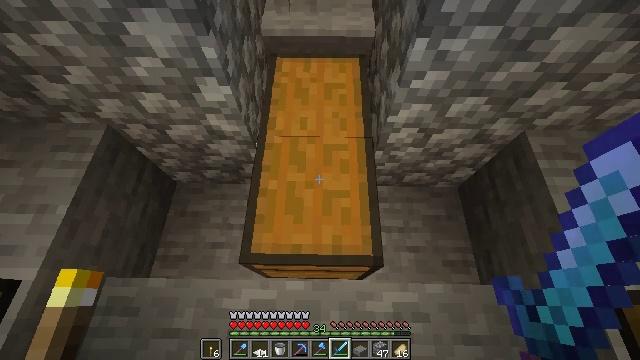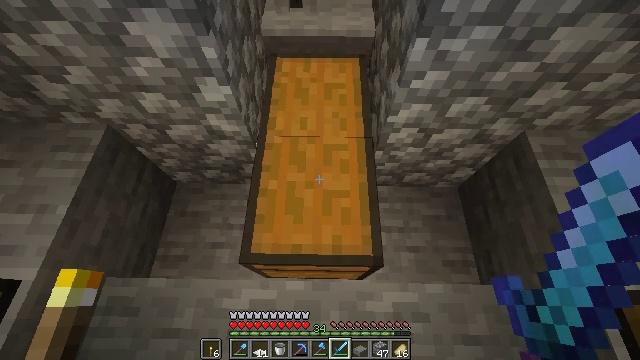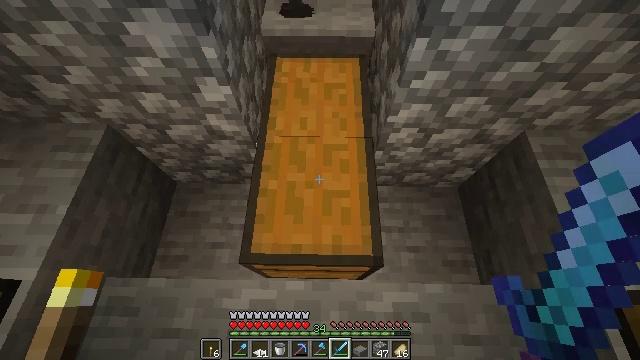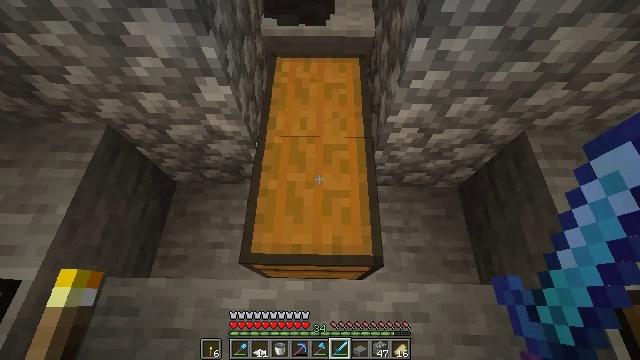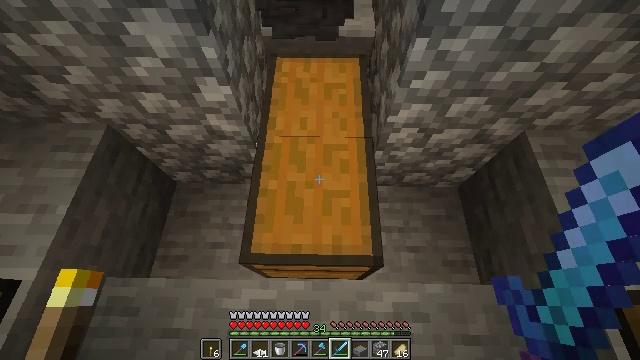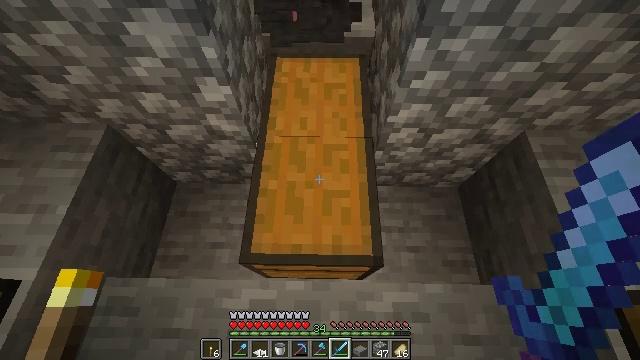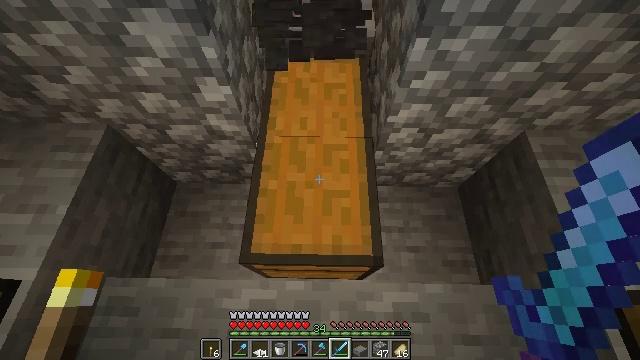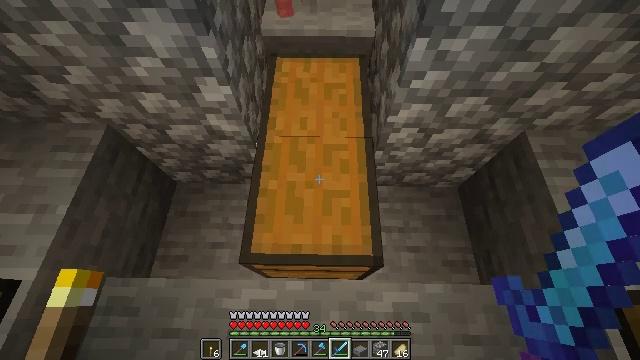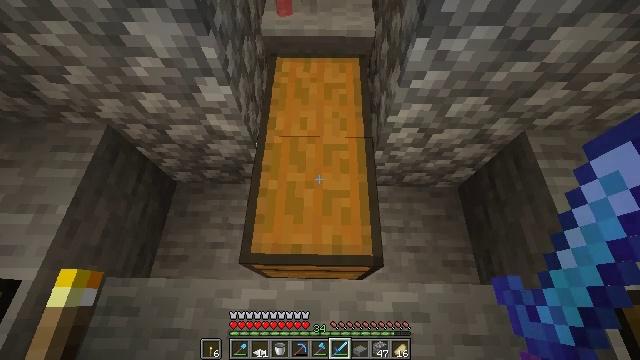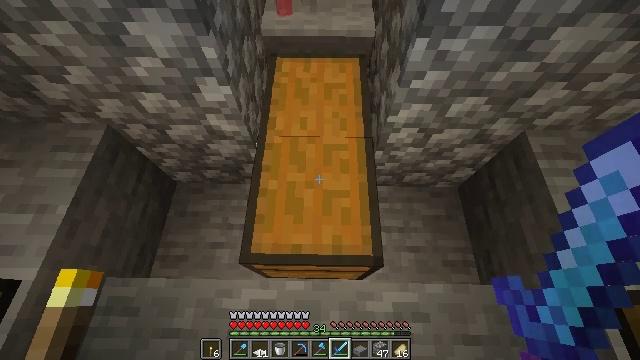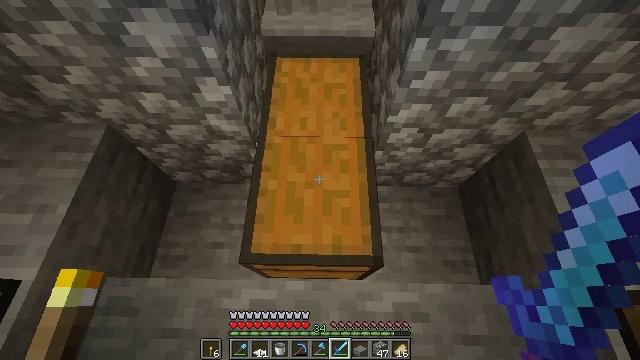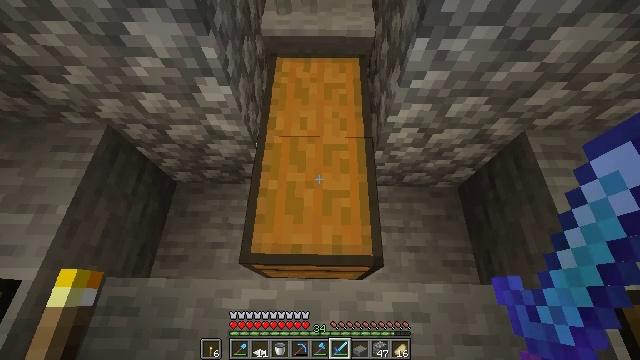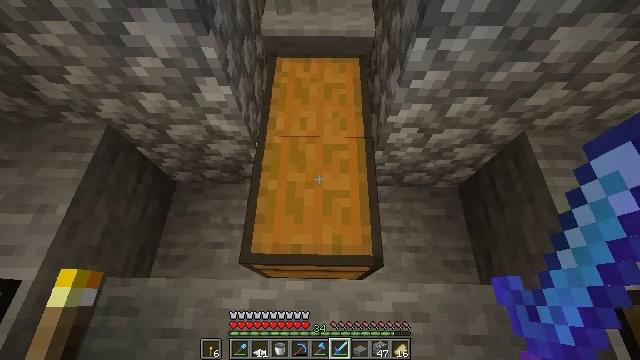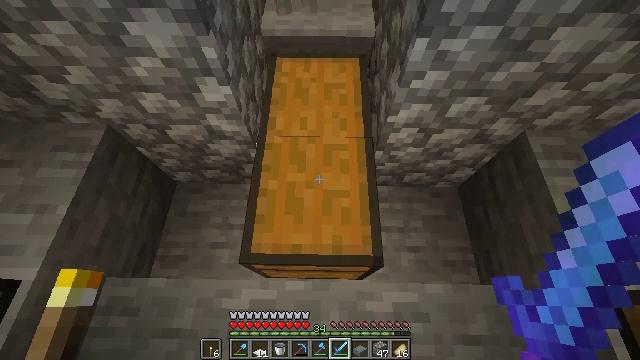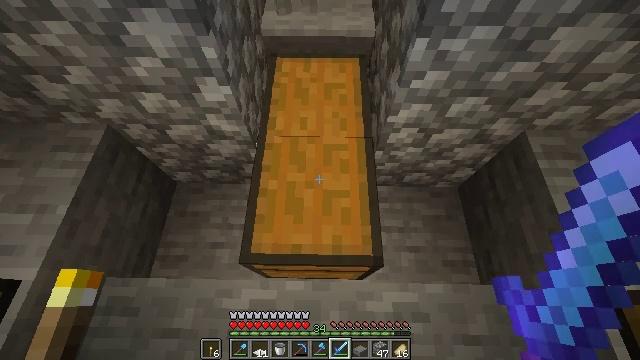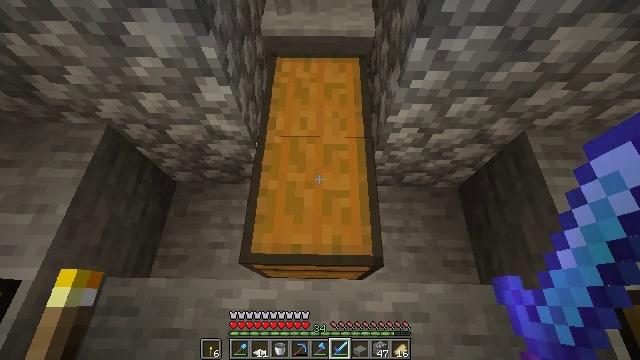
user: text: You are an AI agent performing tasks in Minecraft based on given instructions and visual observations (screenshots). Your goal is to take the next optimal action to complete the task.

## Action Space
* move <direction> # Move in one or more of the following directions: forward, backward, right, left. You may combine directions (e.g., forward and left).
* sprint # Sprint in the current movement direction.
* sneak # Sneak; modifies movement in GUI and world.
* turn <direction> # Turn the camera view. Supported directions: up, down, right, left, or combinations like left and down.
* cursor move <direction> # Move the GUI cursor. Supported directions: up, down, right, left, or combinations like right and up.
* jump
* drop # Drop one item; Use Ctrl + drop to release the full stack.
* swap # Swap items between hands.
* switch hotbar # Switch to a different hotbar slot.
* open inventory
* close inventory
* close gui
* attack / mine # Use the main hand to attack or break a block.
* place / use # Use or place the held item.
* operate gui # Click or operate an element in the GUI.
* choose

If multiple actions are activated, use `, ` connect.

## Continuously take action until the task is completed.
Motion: motion action
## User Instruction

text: Drop a diamond sword.
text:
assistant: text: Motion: no_op
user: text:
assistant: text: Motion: no_op
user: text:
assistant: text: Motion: no_op
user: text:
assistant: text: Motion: no_op
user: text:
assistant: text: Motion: no_op
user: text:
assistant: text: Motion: no_op
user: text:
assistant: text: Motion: no_op
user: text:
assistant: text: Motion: no_op
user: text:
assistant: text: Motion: no_op
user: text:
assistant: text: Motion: no_op
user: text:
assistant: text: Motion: no_op
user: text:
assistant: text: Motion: no_op
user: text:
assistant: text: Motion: no_op
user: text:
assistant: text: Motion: no_op
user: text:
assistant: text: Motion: no_op
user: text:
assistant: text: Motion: no_op
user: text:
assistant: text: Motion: no_op
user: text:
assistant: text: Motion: no_op
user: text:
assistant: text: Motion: no_op
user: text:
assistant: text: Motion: no_op
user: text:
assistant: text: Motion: no_op
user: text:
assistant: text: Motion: no_op
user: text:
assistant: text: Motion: no_op
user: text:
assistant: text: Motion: no_op
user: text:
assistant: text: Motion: no_op
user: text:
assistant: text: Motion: no_op
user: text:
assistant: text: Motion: no_op
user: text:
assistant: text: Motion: no_op
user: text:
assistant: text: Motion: no_op
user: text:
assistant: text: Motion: no_op